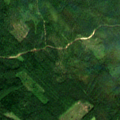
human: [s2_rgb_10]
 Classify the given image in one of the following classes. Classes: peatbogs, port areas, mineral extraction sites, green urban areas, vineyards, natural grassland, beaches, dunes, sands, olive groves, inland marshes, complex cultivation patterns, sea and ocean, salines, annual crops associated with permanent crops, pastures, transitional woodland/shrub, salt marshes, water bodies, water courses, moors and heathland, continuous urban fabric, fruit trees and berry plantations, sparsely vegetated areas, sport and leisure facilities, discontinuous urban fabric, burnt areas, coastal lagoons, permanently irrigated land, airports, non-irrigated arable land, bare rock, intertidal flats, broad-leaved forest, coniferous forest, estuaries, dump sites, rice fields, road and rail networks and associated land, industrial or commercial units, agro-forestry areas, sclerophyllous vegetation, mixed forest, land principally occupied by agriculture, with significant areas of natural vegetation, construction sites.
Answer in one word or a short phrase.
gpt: land principally occupied by agriculture, with significant areas of natural vegetation, coniferous forest, mixed forest